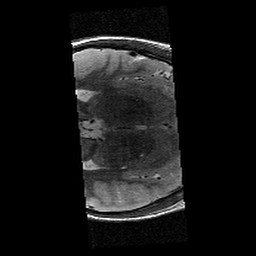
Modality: T2w
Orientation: axial
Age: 13
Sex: male
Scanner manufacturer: siemens
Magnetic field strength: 3 T
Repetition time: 8.46 s
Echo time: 0.067 s